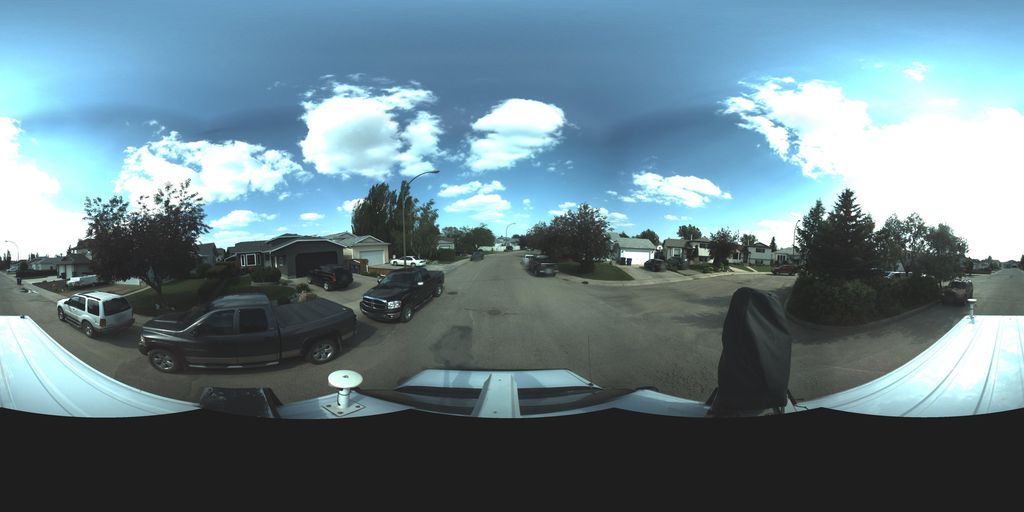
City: saskatoon